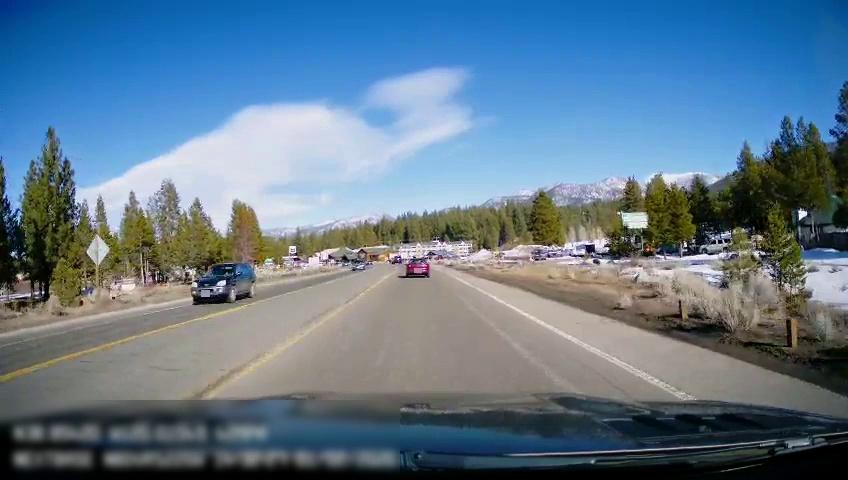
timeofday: Day
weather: Sunny
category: Drivable Space
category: Vehicles | Car
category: Vehicles | SUV
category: Vehicles | SUV
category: Vehicles | Car
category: Vehicles | SUV
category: Lanes | Current Lane
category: Lanes | Alternate Lane
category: Lanes | Current Lane
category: Lanes | Opposite Lane
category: Lanes | Opposite Lane
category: Traffic | Signs